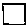
Label: square